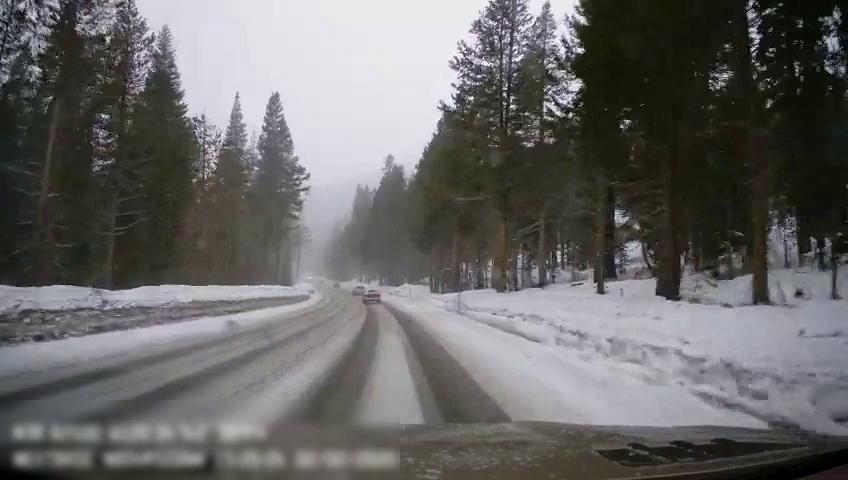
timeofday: Day
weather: Snowy
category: Drivable Space
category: Vehicles | SUV